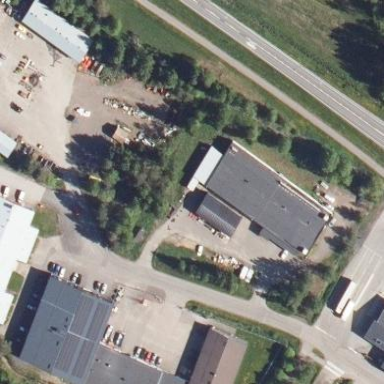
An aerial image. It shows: Building.